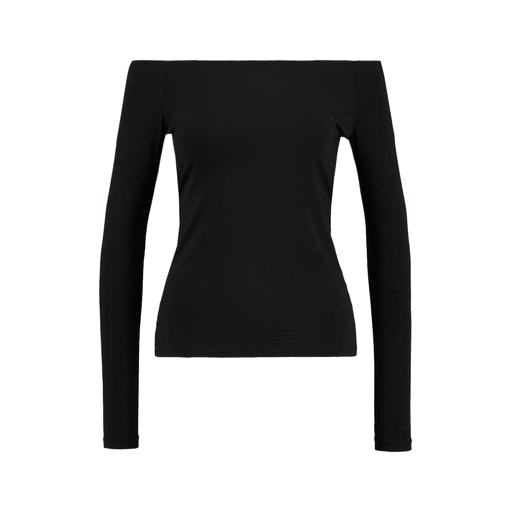
shoulder l/s top, black top shoulder, front long sleeve bardot, white background